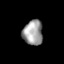
Tissue: skin
Cell type: Others
Senescence score: 0.7848
Nuclear area (px): 484
Mean DAPI intensity: 157.188